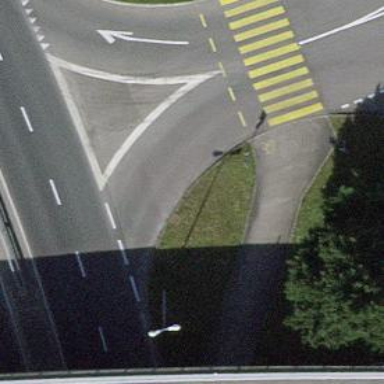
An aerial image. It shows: Service road with separate sidewalk.